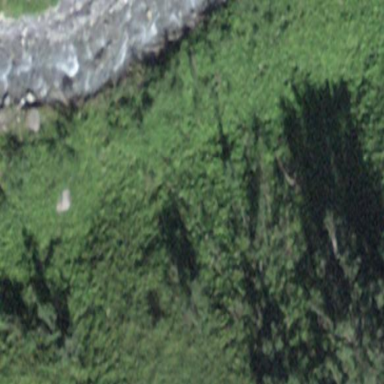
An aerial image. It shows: Forest area.